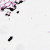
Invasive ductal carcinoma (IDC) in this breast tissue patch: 0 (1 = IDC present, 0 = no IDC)